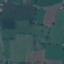
Land use / land cover class: Pasture